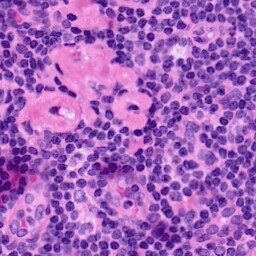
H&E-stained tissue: LymphNode